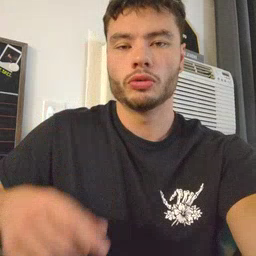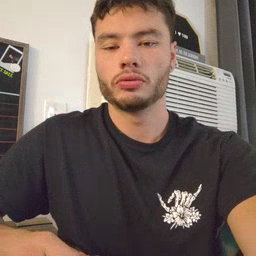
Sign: story